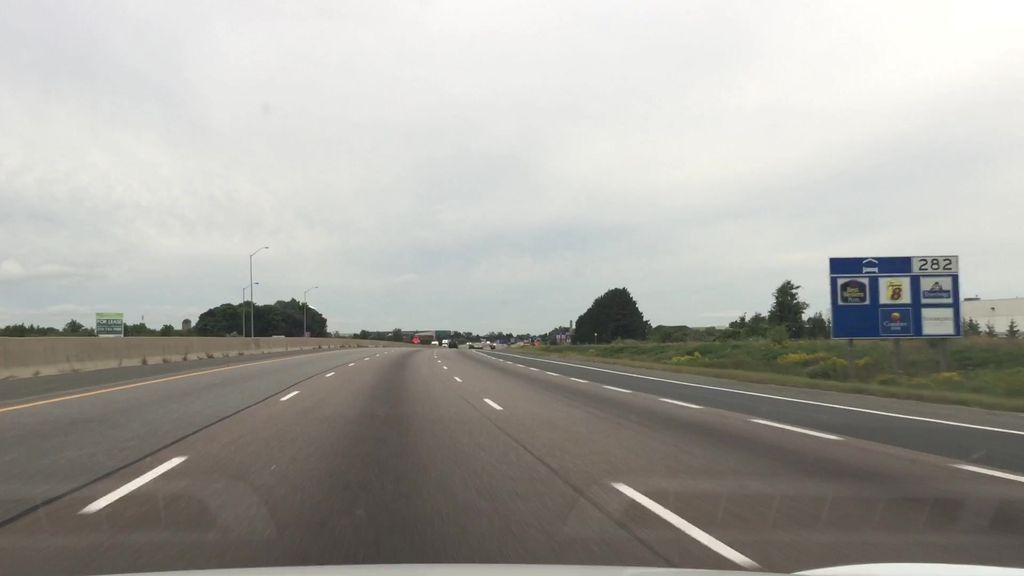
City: kitchener-waterloo